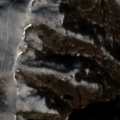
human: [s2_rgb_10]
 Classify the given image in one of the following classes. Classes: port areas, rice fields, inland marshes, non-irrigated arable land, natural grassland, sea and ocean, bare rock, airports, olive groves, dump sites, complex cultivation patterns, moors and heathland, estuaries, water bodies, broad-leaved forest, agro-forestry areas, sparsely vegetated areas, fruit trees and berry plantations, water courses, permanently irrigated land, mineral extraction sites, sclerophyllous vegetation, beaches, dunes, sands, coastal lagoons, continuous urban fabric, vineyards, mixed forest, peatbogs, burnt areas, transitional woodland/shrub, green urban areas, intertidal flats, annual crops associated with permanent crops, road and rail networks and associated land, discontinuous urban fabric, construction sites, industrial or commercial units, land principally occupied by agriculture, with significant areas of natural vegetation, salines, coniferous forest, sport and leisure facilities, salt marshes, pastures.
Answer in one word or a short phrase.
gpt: broad-leaved forest, natural grassland